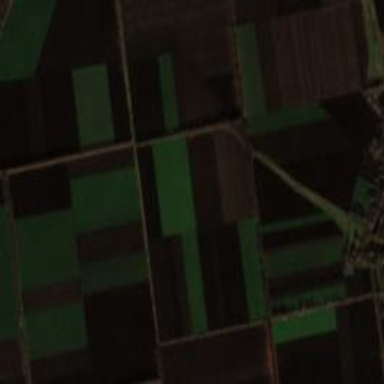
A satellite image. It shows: Picturesque farmland scene.